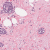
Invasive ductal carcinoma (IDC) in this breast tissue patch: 0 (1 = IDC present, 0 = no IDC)